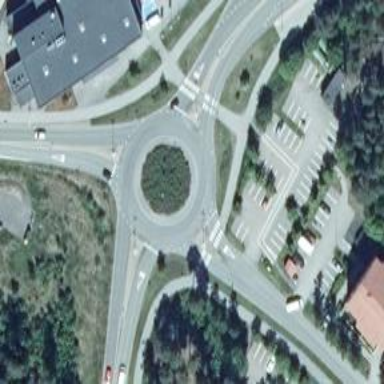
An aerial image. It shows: Tertiary road with asphalt surface leading to roundabout.